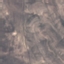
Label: HerbaceousVegetation